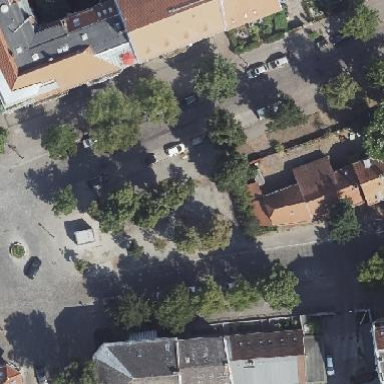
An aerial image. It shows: Street-side parking with sett surface.